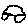
Label: car